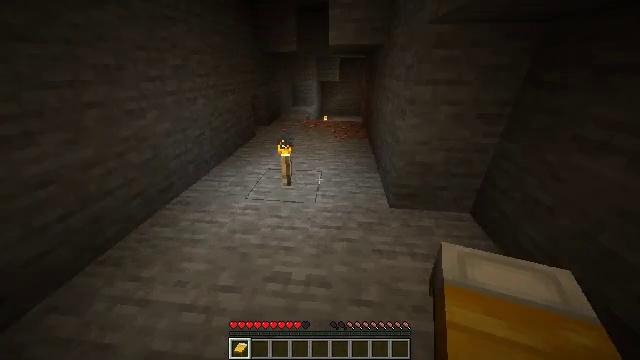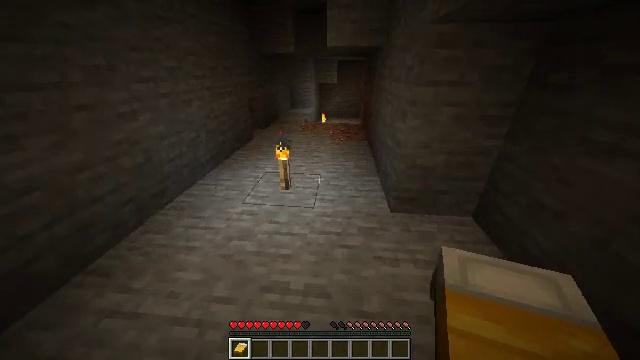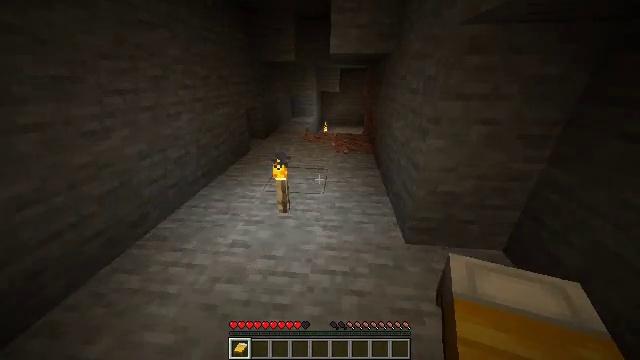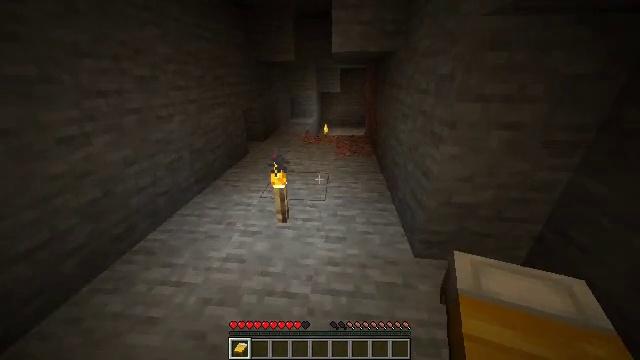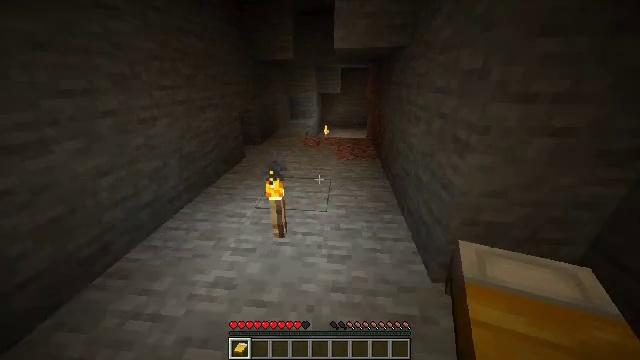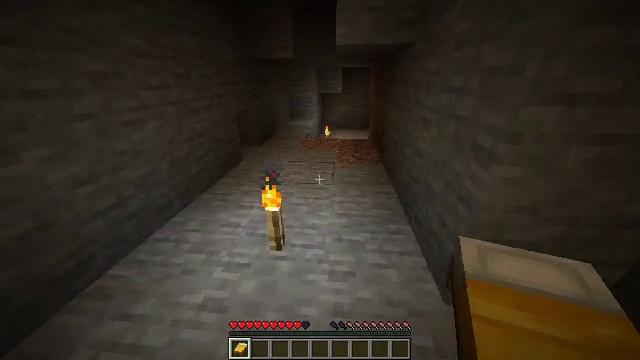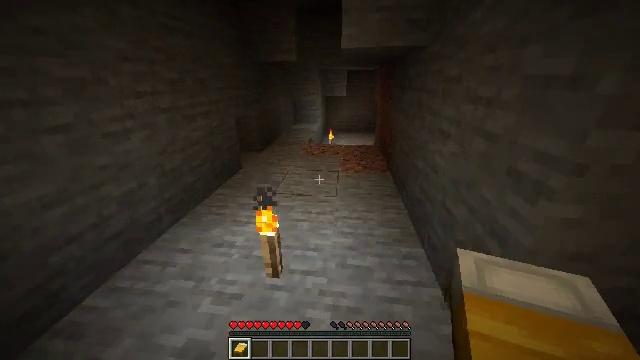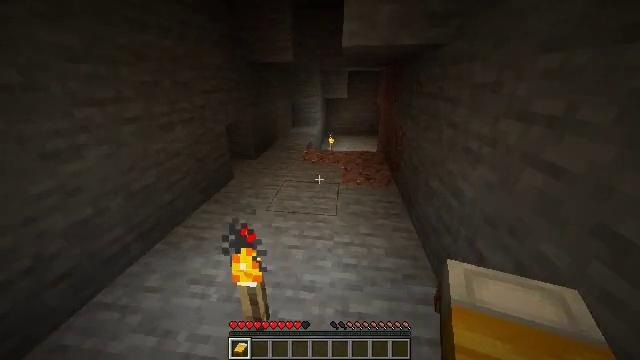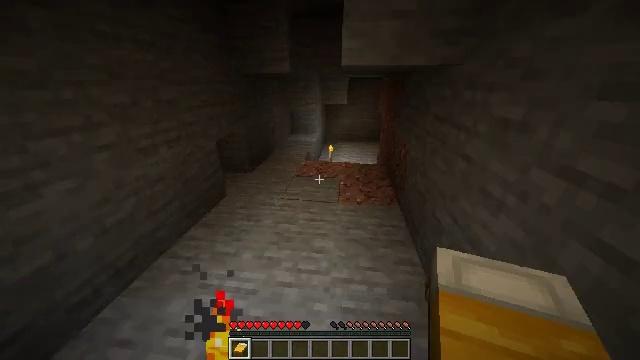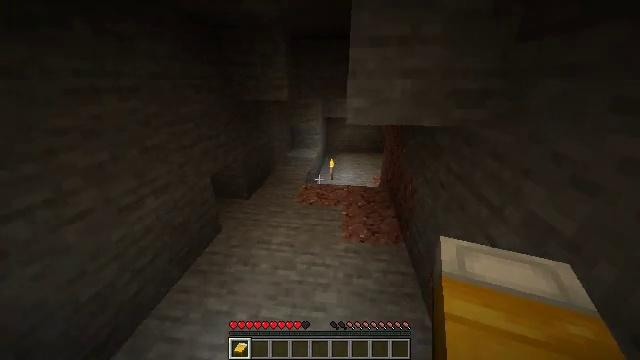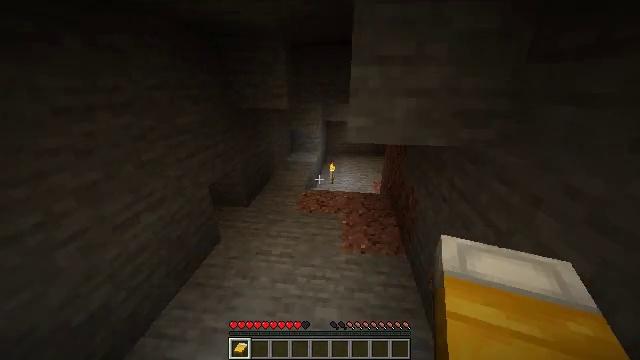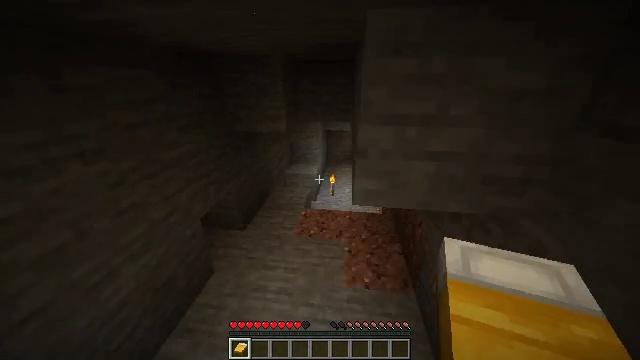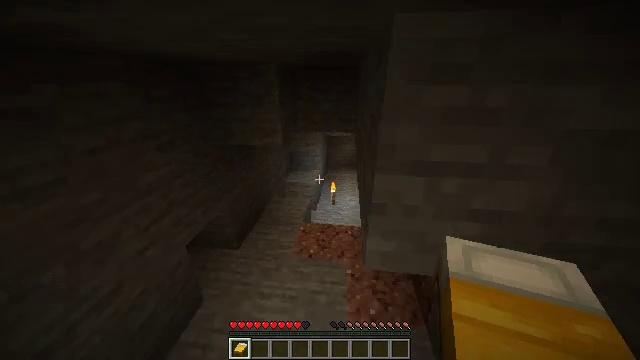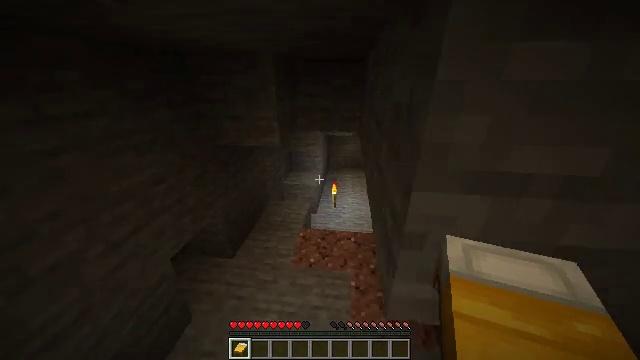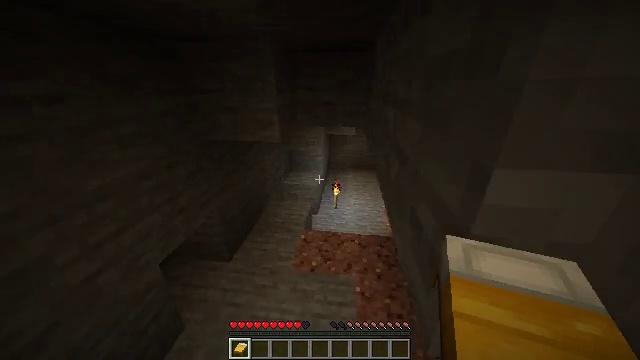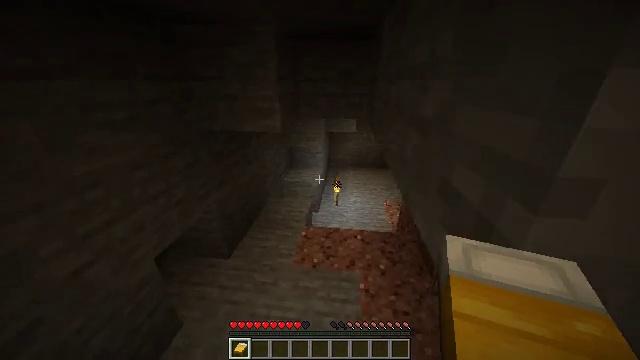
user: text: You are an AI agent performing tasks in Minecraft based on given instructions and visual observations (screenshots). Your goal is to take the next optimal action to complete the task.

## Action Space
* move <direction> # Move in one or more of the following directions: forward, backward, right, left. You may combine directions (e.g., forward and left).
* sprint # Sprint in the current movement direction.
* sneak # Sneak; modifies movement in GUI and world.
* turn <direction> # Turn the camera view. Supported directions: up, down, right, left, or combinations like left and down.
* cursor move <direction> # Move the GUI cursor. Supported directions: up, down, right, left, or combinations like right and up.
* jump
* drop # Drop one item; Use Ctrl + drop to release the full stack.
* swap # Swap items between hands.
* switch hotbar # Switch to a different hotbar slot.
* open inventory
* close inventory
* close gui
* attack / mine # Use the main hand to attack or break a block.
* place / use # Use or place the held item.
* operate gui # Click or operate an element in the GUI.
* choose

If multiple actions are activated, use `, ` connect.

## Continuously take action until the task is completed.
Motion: motion action
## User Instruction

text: Kill enemies.
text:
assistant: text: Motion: move forward, sprint
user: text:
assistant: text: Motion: move forward, sprint, turn up
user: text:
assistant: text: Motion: move forward, sprint
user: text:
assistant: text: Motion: move forward, sprint
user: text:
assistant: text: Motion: move forward, sprint
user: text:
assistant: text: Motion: move forward, sprint, turn left
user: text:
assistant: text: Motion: move forward, sprint
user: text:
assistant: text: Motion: move forward, sprint, jump
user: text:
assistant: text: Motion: move forward, sprint, jump
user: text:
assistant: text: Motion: move forward, sprint
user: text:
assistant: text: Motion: move forward, sprint
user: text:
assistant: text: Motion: move forward, sprint
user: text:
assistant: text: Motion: move forward and move left, sprint
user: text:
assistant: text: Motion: move forward and move left, sprint
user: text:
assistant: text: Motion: move forward and move left, sprint
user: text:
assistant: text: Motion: move forward and move left, sprint
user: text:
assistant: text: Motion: move forward and move left, sprint, turn right and up
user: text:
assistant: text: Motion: move forward and move left, sprint, turn right
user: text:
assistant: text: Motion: move forward, sprint, turn right
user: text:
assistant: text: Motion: move forward, sprint, turn right
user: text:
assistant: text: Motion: move forward, sprint, turn right
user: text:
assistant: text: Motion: move forward, sprint, turn right
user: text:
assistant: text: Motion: move forward, sprint, turn right
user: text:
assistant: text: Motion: move forward and move left, sprint
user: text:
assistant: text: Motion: move forward and move left, sprint
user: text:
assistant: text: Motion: move forward and move left, sprint
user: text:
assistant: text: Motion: move forward and move left, sprint
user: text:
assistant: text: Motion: move forward and move left, sprint
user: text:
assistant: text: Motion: move forward, sprint, turn right
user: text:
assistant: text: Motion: move forward, sprint